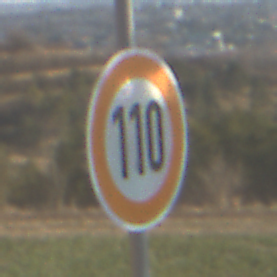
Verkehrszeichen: Geschwindigkeit110
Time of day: MorningAfternoon
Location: Outdoor (Nature)
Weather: PartlyCloudy
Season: NotSpecified
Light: Natural